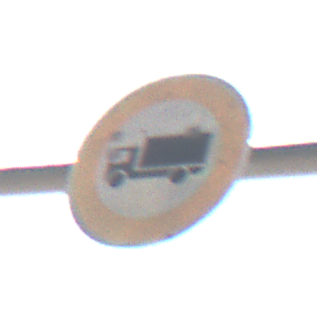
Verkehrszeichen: VerbotFuerKraftfahrzeugeUeberDreiKommaFuenfTonnen
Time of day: Midday
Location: Outdoor (Nature)
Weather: PartlyCloudy
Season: NotSpecified
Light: Natural